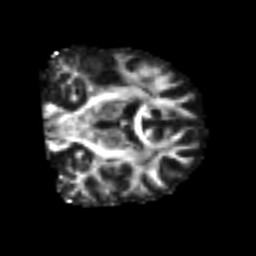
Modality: FA
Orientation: coronal
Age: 47
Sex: male
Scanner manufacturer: siemens
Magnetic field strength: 3 T
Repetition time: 4.999 s
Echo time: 0.07946 s